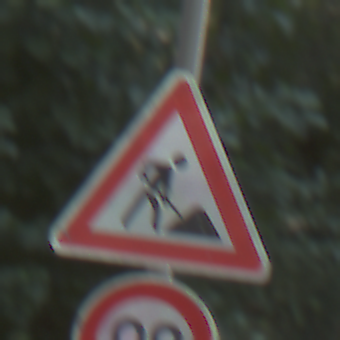
Verkehrszeichen: Arbeitsstelle
Zusatzzeichen unten: Geschwindigkeit90
Umgebung: Outdoor, Nature
Tageszeit: MorningAfternoon
Wetter: Clear
Licht: Natural
Jahreszeit: NotSpecified
Kontrast: LowContrast